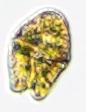
Label: Akashiwo